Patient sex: M
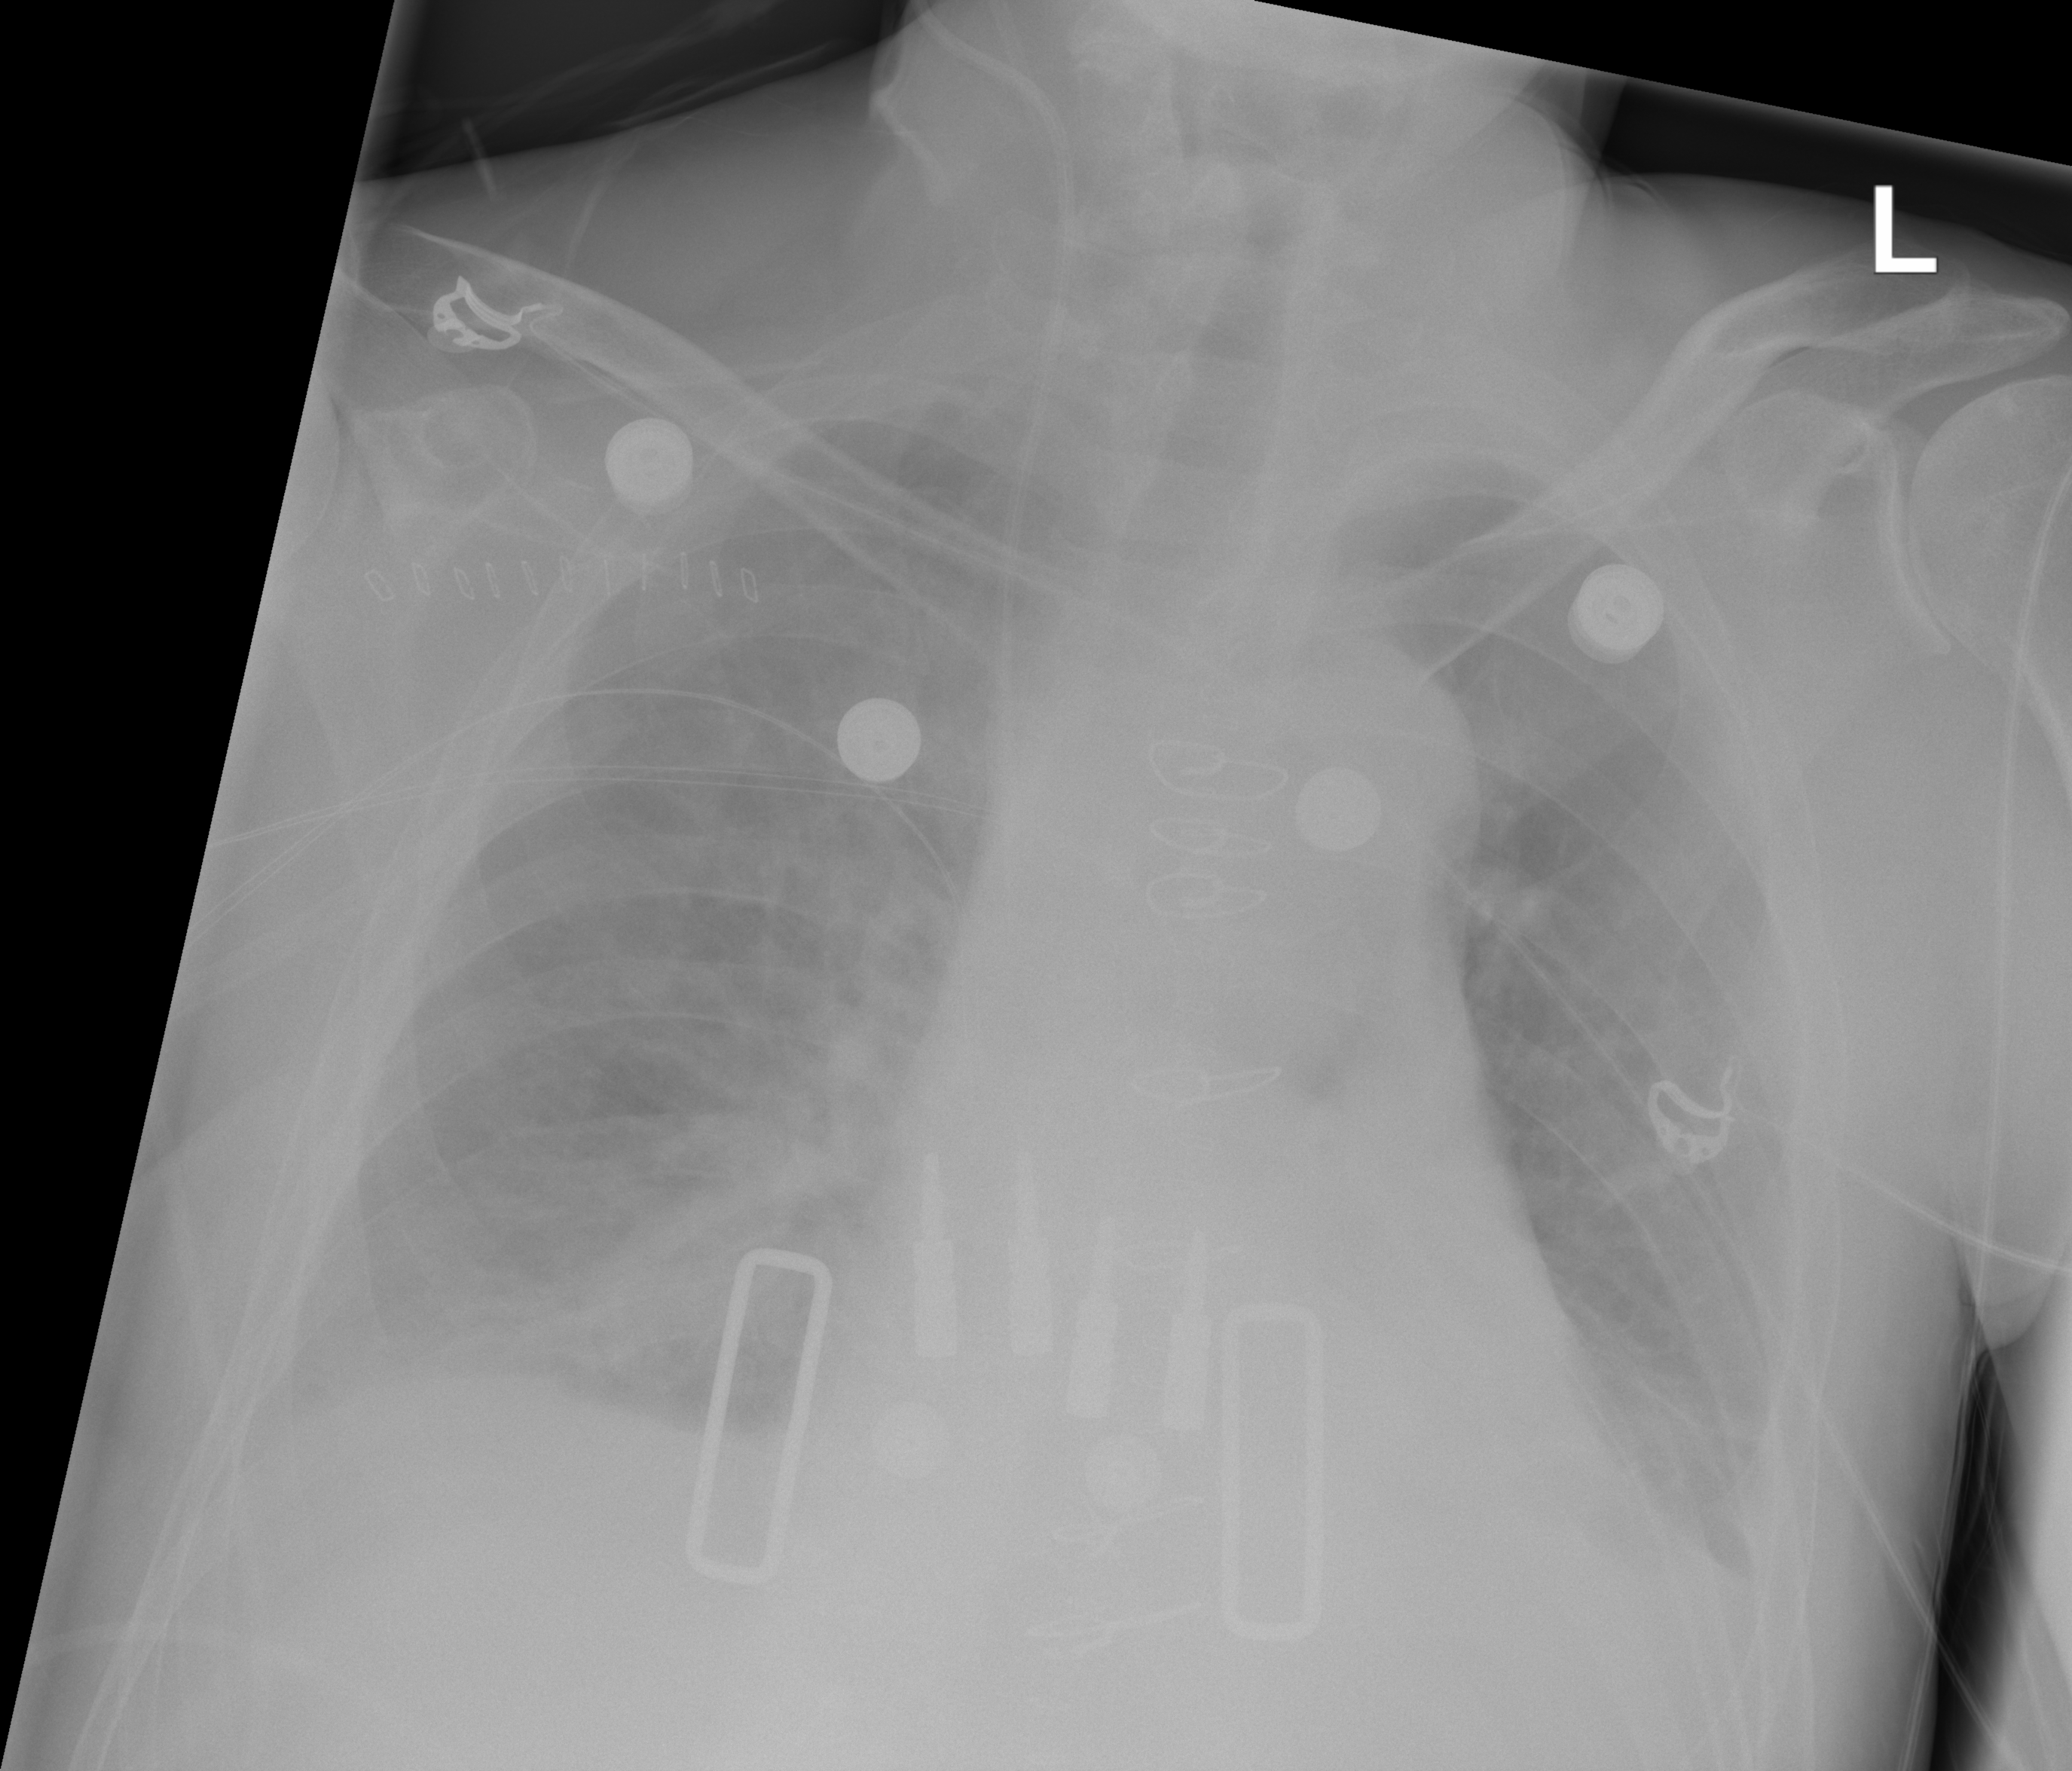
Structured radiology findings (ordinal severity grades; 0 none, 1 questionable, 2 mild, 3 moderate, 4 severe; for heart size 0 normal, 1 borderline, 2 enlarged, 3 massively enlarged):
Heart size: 2
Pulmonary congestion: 2
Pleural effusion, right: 2
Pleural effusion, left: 2
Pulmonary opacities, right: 3
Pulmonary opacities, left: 2
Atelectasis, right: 2
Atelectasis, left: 2